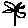
Label: flower